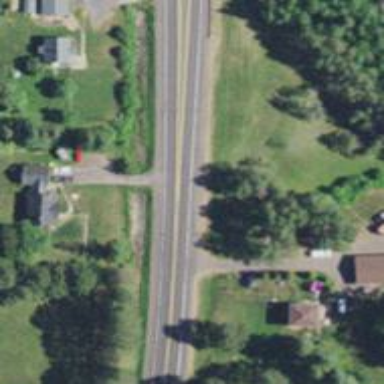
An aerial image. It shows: Asphalt road classified as primary highway.